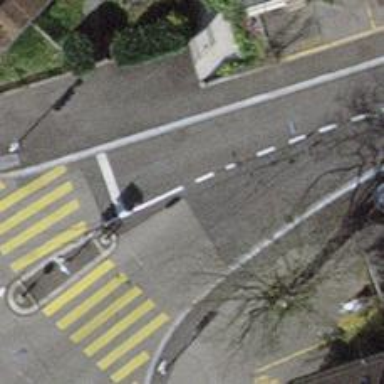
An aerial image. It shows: Secondary road with asphalt surface. There are trolley wires present. The road has separate sidewalks on both sides.